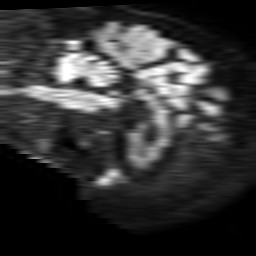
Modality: TRACE
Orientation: sagittal
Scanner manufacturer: philips
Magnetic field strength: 1.5 T
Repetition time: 3.487 s
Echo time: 0.07039 s